Question: I'm trying to change from 'viewcontroller' view1 to 'viewcontroller' view2 with a smooth and nice transition, where view1 gets pushed to the left by view2 within a second. I have made a simple illustration of what I want in my iPhone app.

I am using storyboard and developing for iOS 6 and higher. I'm not using segues. Currently I'm using this code to change from view1 to view2 without any animations in Xcode:
'''
SecondViewController *viewTwo = [self.storyboard instantiateViewControllerWithIdentifier:@"View2"];
[self presentViewController:viewTwo animated:NO completion:nil];
'''
I am looking for code that can replace my existing code with. Code that changes from view1 to view2 with the push transition
: I am not using 'NavigationControllers'! Just normal 'ViewControllers'. I would prefer to do this with codes.
: I understand that this would be very easy to do if I used a navigation controller, but the problem is that I'm done building the storyboard and I have already buildt everything using normal view controller. And that creates my second question:
Are there any way I can simply convert my 'UIViewControllers' to work as 'UINavigationControllers'. Without having to delete my 'UIViewController' and build it again only using 'UINavController'?
: I solved my problem by implementing a navigation controller to my project. I have totally misunderstood the whole concept of navigations controllers earlier, but I have now figured it out. So my problem is solved!
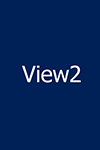
Answer: Set animation for the view2. Use this code.
'''
-(void)ViewNavigationOnLeftTabs
{
self.view.frame=CGRectMake(420, 0,self.view.frame.size.width,self.view.frame.size.height);
[UIView beginAnimations:@"Anim2" context:nil];
[UIView setAnimationDuration:0.4];
[UIView setAnimationCurve:UIViewAnimationCurveEaseIn];
[UIView setAnimationDelegate:self];
self.view.frame=CGRectMake(0, 0,self.view.frame.size.width,self.view.frame.size.height);
[UIView commitAnimations];
}
-(IBAction)nextView
{
SecondViewController *sampleV=[[SecondViewController alloc] init];
[self.view addSubview:sampleV.view];
[self ViewNavigationOnLeftTabs];
}
'''
Here I have added transition effect for the secondViewController exactly like your requirement. You need to handle the background view(view1) during the animation.
I have used this code in my app, and it's working fine for me.